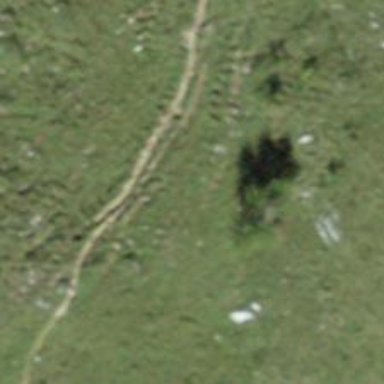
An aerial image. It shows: Ground path.